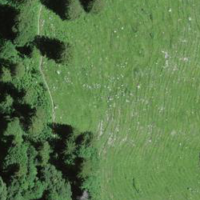
EUNIS habitat code: 26
Species observed at this site:
Tozzia alpina
Saxifraga rotundifolia